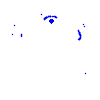
Particle: electron